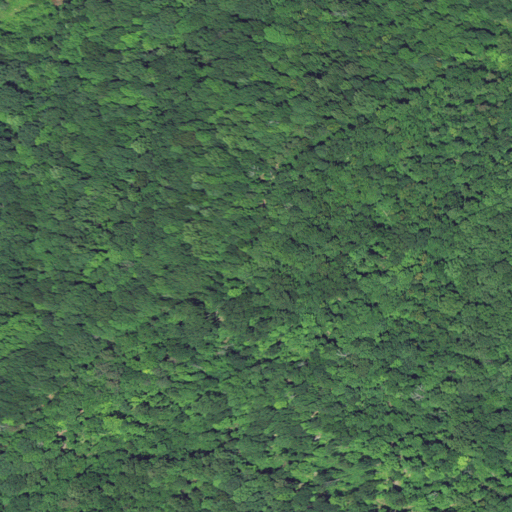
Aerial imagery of mountain in West Virginia named Crabapple Knob containing deciduous forest and mixed forest